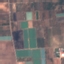
Land use / land cover: PermanentCrop